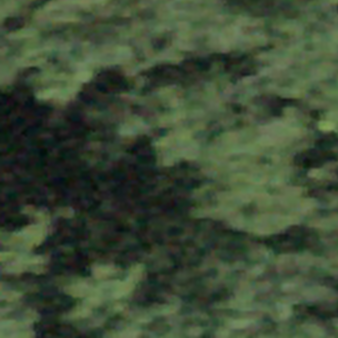
Label: other